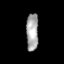
Tissue: lung
Cell type: Myeloid cells
Senescence score: 0.5409
Nuclear area (px): 441
Mean DAPI intensity: 167.02